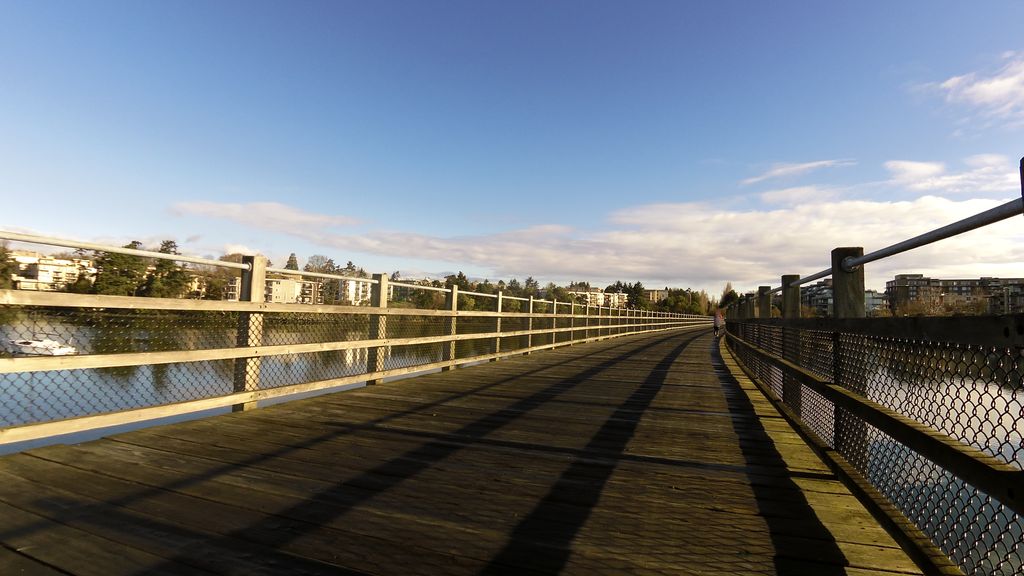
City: victoria